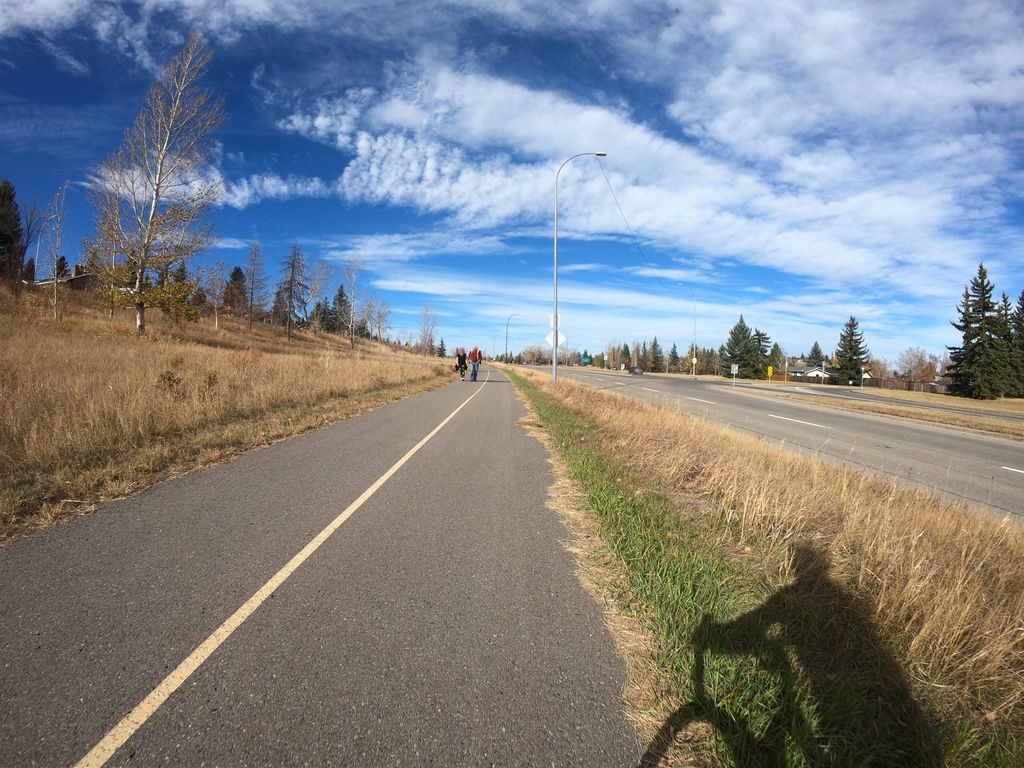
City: calgary